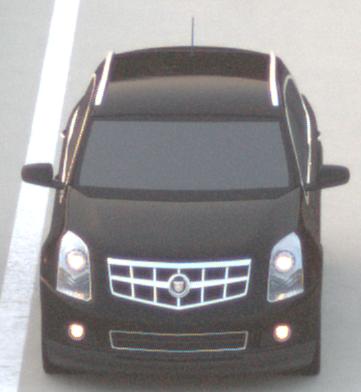
Make: Cadillac
Model: SRX 3.0 V6
Detailed model: SRX (II)
Model produced from: 2010/12
Model produced until: 2012/01
Doors: 5
Color: black
Road condition: dry road
Daytime: dawn
Contrast: low contrast